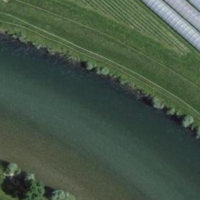
EUNIS habitat code: 15
Species observed at this site:
Lysimachia vulgaris